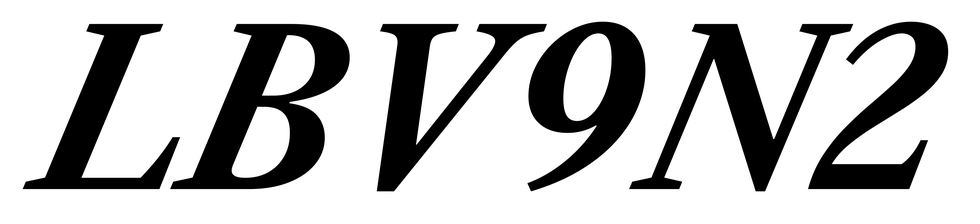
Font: LibreCaslonText-Italic_Bold_Italic